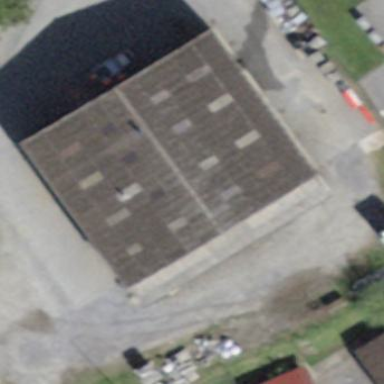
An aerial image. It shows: Industrial building.